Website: walmart
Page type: customer-info-address
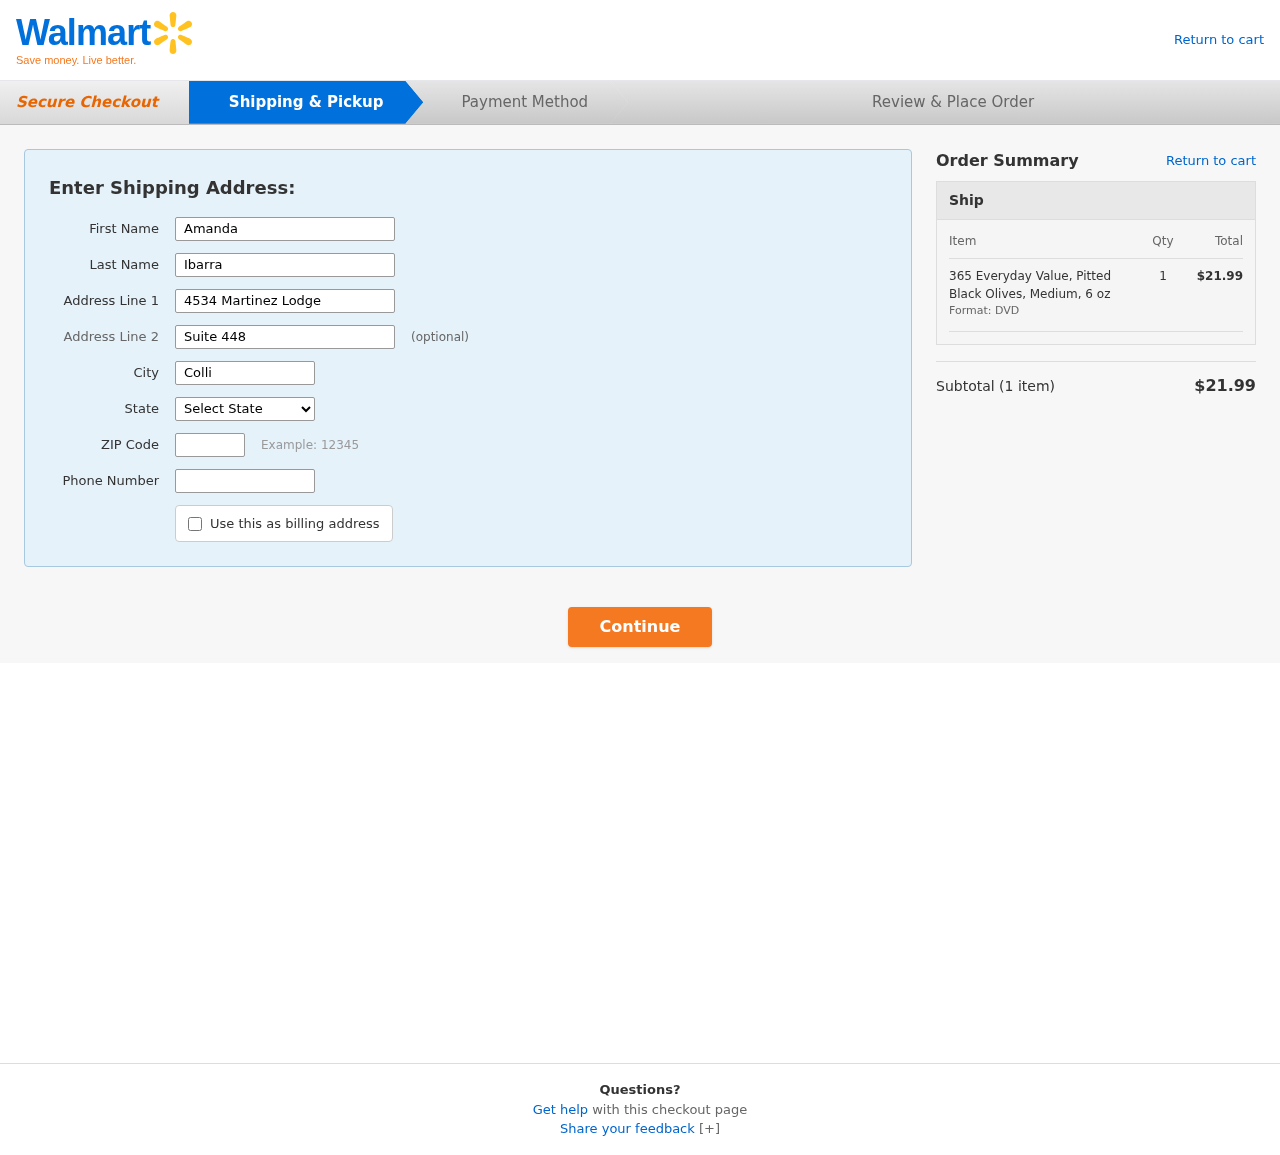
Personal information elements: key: PII_CITY
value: Collinsmouth
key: PII_FIRSTNAME
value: Amanda
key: PII_LASTNAME
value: Ibarra
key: PII_PHONE
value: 3859399762
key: PII_POSTCODE
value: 12580
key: PII_STATE
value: PR
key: PII_STREET
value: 4534 Martinez Lodge
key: PII_STREET2
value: Suite 448
Product elements: key: PRODUCT1_NAME
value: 365 Everyday Value, Pitted Black Olives, Medium, 6 oz
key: PRODUCT1_QUANTITY
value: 1
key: PRODUCT1_LINE_TOTAL
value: $21.99
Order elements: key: ORDER_NUM_ITEMS
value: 1
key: ORDER_SUBTOTAL
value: $21.99